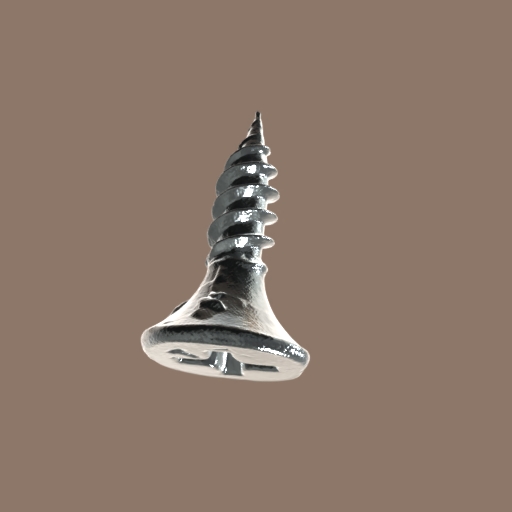
Label: screw